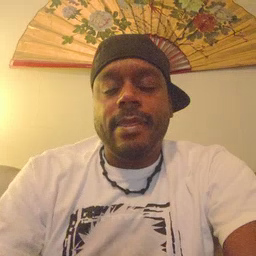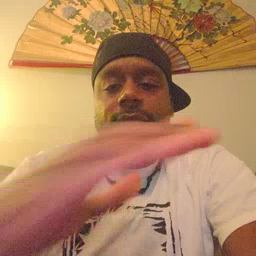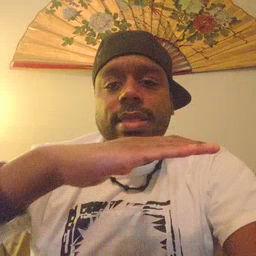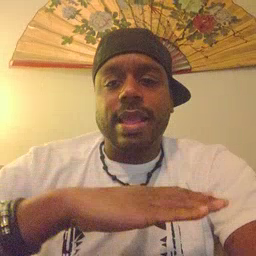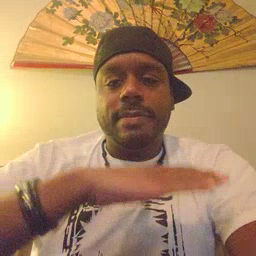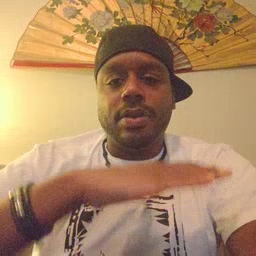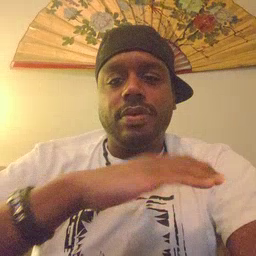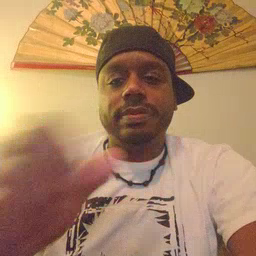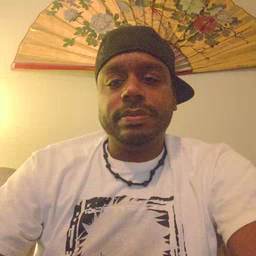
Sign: table